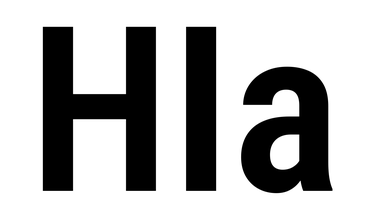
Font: Roboto_Condensed_SemiBold